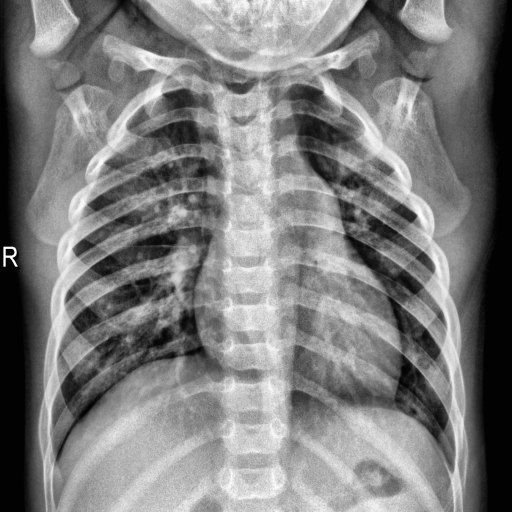
Finding: NORMAL